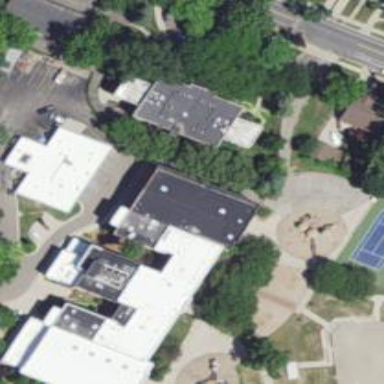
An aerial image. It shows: Elementary school building.